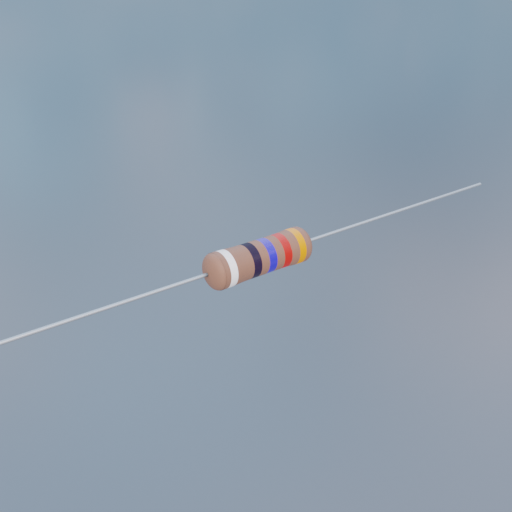
Resistor colour bands (in order): white, black, blue, red, orange